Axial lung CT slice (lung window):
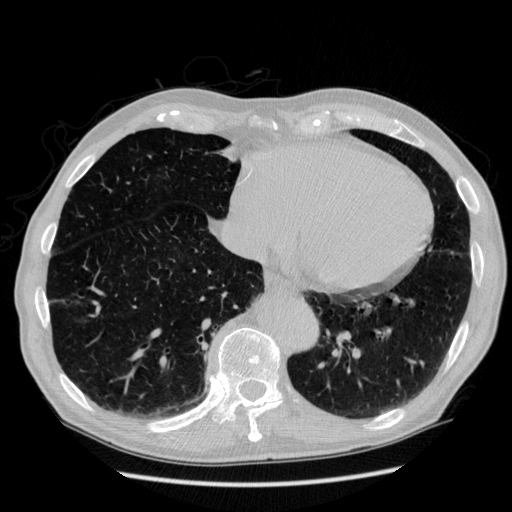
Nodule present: no